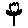
Label: flower